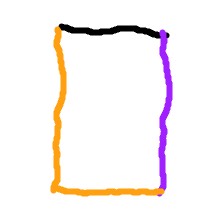
Shape: rectangle